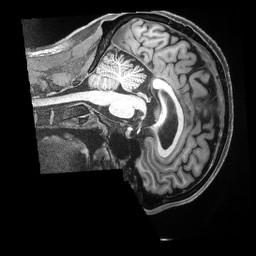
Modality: T1w
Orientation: sagittal
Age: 47
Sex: male
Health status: ill
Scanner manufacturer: siemens
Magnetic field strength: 3 T
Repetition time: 2.5 s
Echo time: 0.00181 s